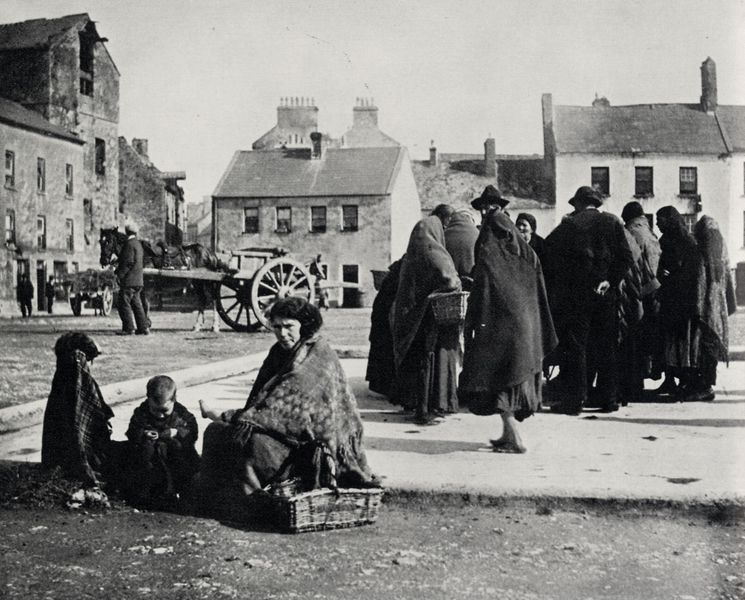
Titel: Auf dem Fischmarkt in der Stadt Galway
Künstler: John Millington Synge
Standort: Dublin
Institution: The Board of Trinity College
Schlagwörter: gruppe, schatten, umhang, weiß, frauen, menschen, mädchen, sitzen, stadt, fenster, frau, hüte, licht, männer, schwarz, strasse, szene, dach, gebäude, haus, schirm, leute, alte, arm, mensch, stehen, stein, steine, häuser, haare, mantel, decke, kind, mutter, schulter, kamin, kamine, karren, kinder, pferd, pferde, räder, schornstein, bein, korn, dorf, dächer, schornsteine, baby, rast, kutsche, markt, platz, rad, wagen, wagenrad, häuse, krieg, not, zerstörung, korb, junge, warten, flucht, foto, fotografie, wände, karos, verkauf, schwarz-weiss, straßenszene, photo, kaputt, elend, leid, marktplatz, umhänge, wagenräder, vertreibung, armut, fotographie, turban, marktfrau, betteln, erwachsene, fuhrwerk, dorfplatz, decken, indianer, pferdekarren, gebüude, scharzweiss, pferdefuhrwerk, tauschhandel, 19. jahrhundert, kopf gesenkt, alter matkplatz, sitzende frau mit kind, markpaltz